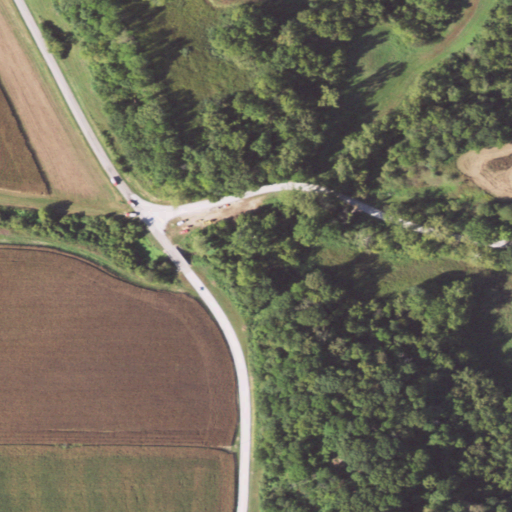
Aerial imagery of valley in Illinois named Kintown Hollow containing deciduous forest, cultivated crops, mixed forest, open development, low intensity development, pasture, and medium intensity development